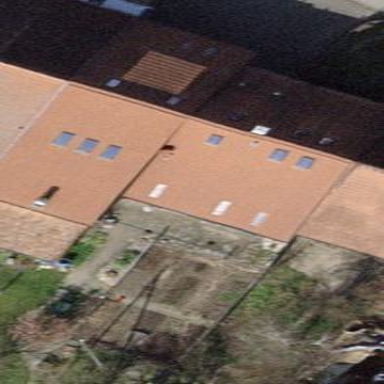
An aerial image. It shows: Gabled house with tile roof.